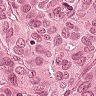
Metastatic tissue present: yes